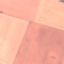
Land use / land cover class: AnnualCrop